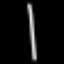
Label: line